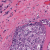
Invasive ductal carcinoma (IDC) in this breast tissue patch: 0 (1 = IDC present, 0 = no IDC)